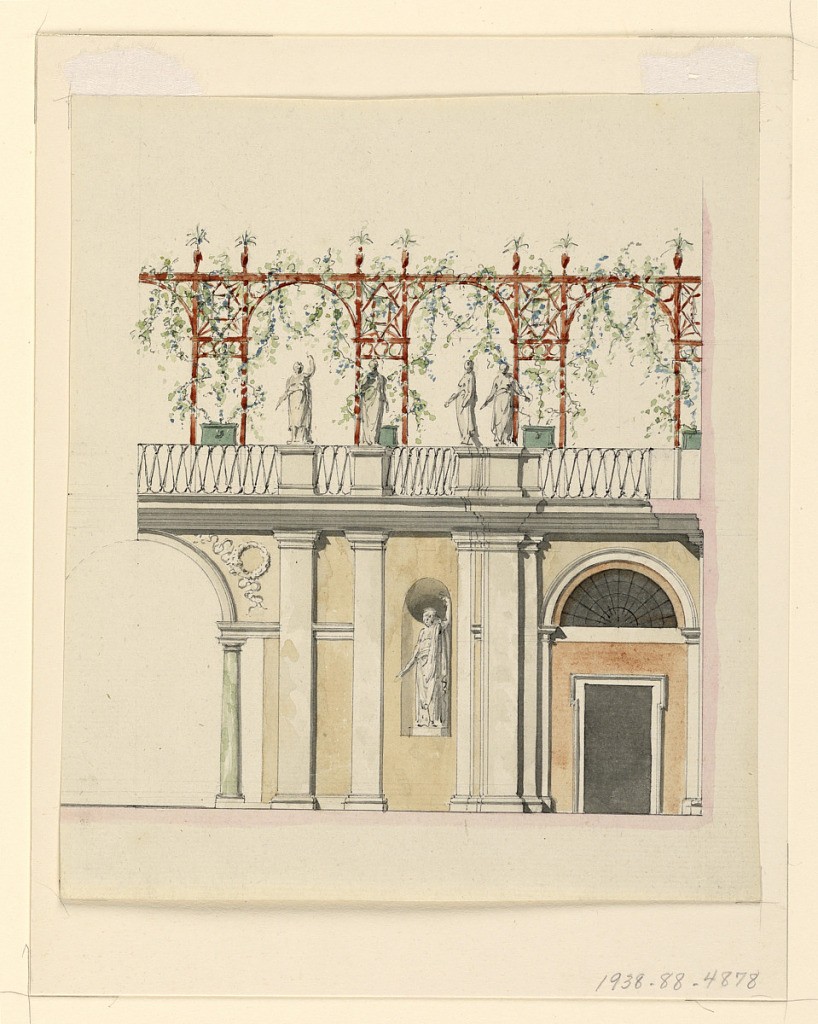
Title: Garden Wall and Terrace
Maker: Unknown, Italian
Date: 18th century
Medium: Pen and black ink, brush and green, red, pink, brown and yellow watercolor, slight traces of black chalk on paper
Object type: Drawing
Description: Design for a garden wall and terrace.  A parallel colonnades supporting an open roof of cross rafters.  The terrace is decorated with four statues and plants growing on the rafters.  On the colonnade level, a statue is placed in the wall niche.